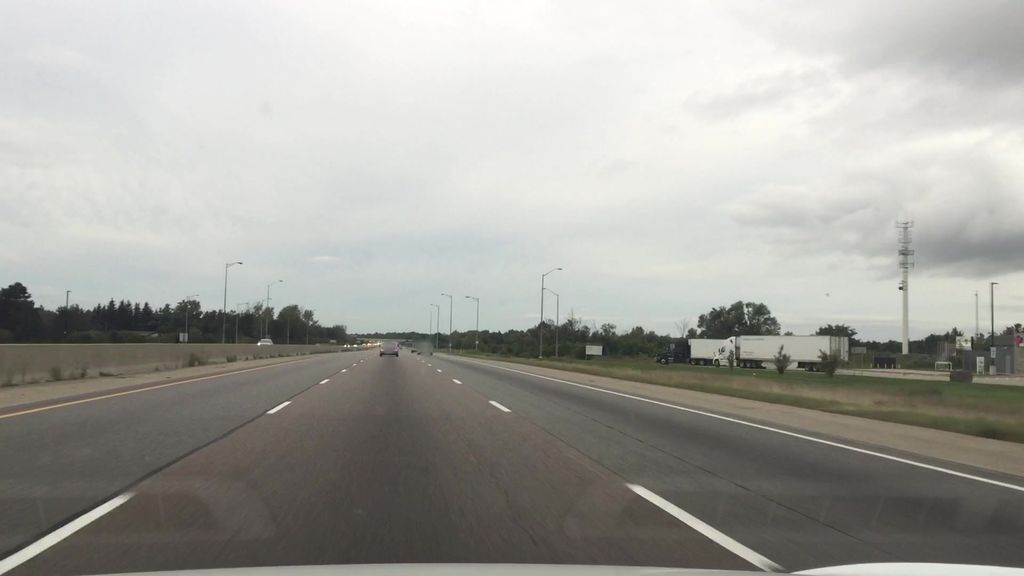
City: kitchener-waterloo